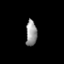
Tissue: skin
Cell type: Epithelial cells
Senescence score: 0.2682
Nuclear area (px): 276
Mean DAPI intensity: 150.315